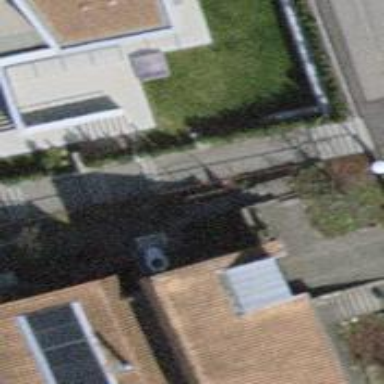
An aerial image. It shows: Concrete steps.